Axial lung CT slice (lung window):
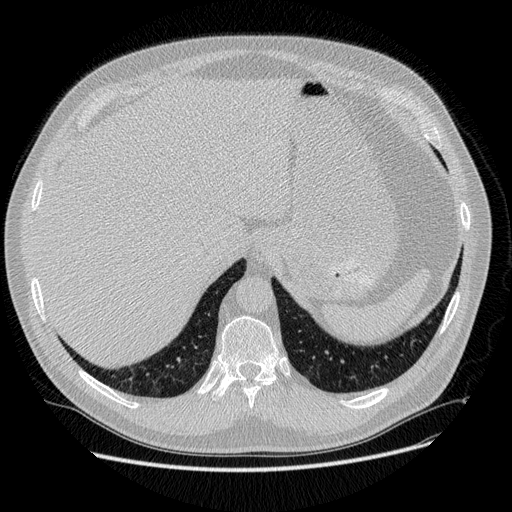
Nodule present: no